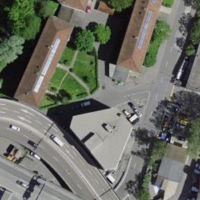
EUNIS habitat code: 57
Species observed at this site:
Anemone coronaria